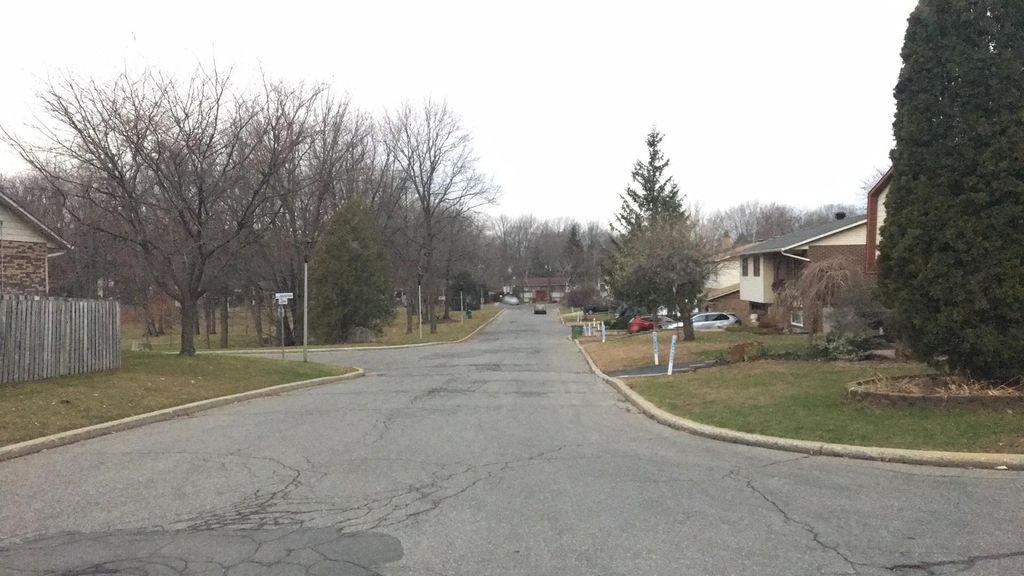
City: montreal